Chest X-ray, AP view. Patient: 14 years old, sex F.
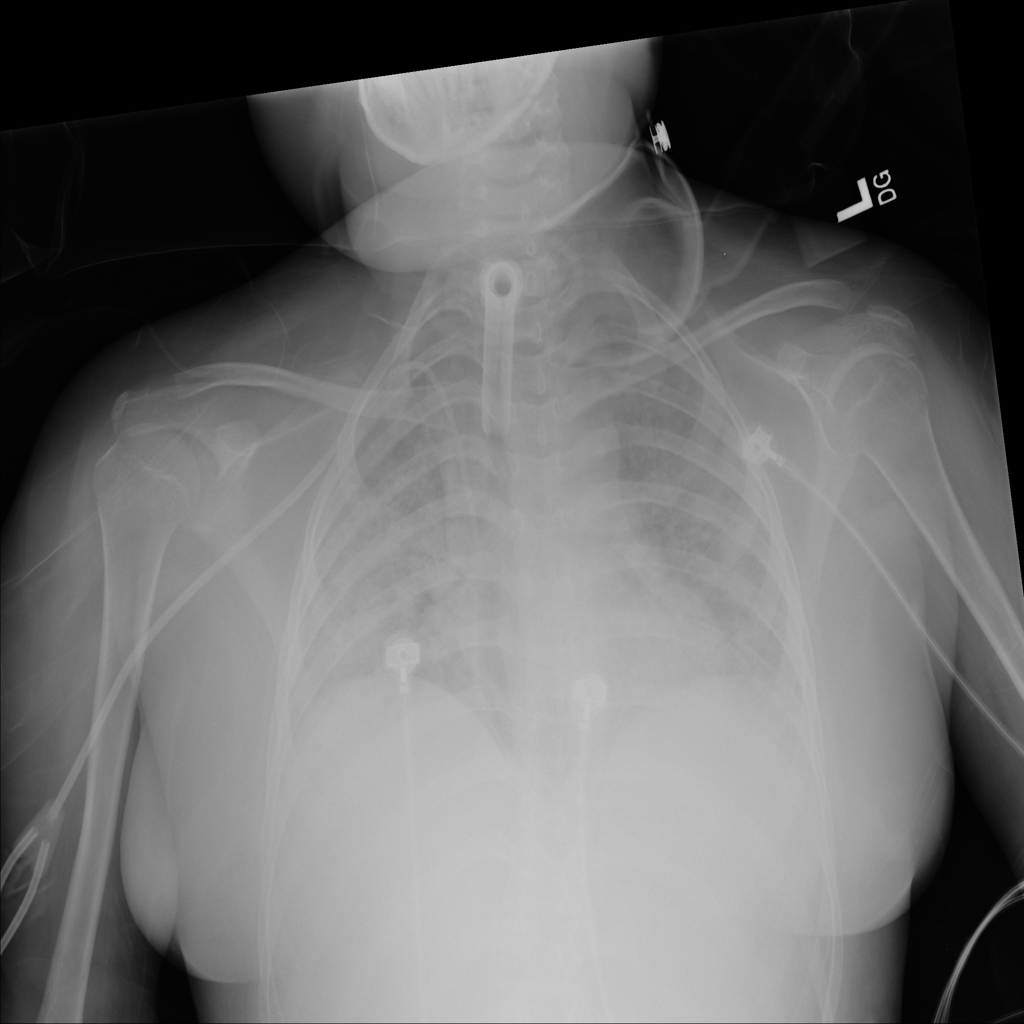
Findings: Consolidation